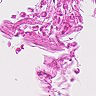
Metastatic tissue present: no